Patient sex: M
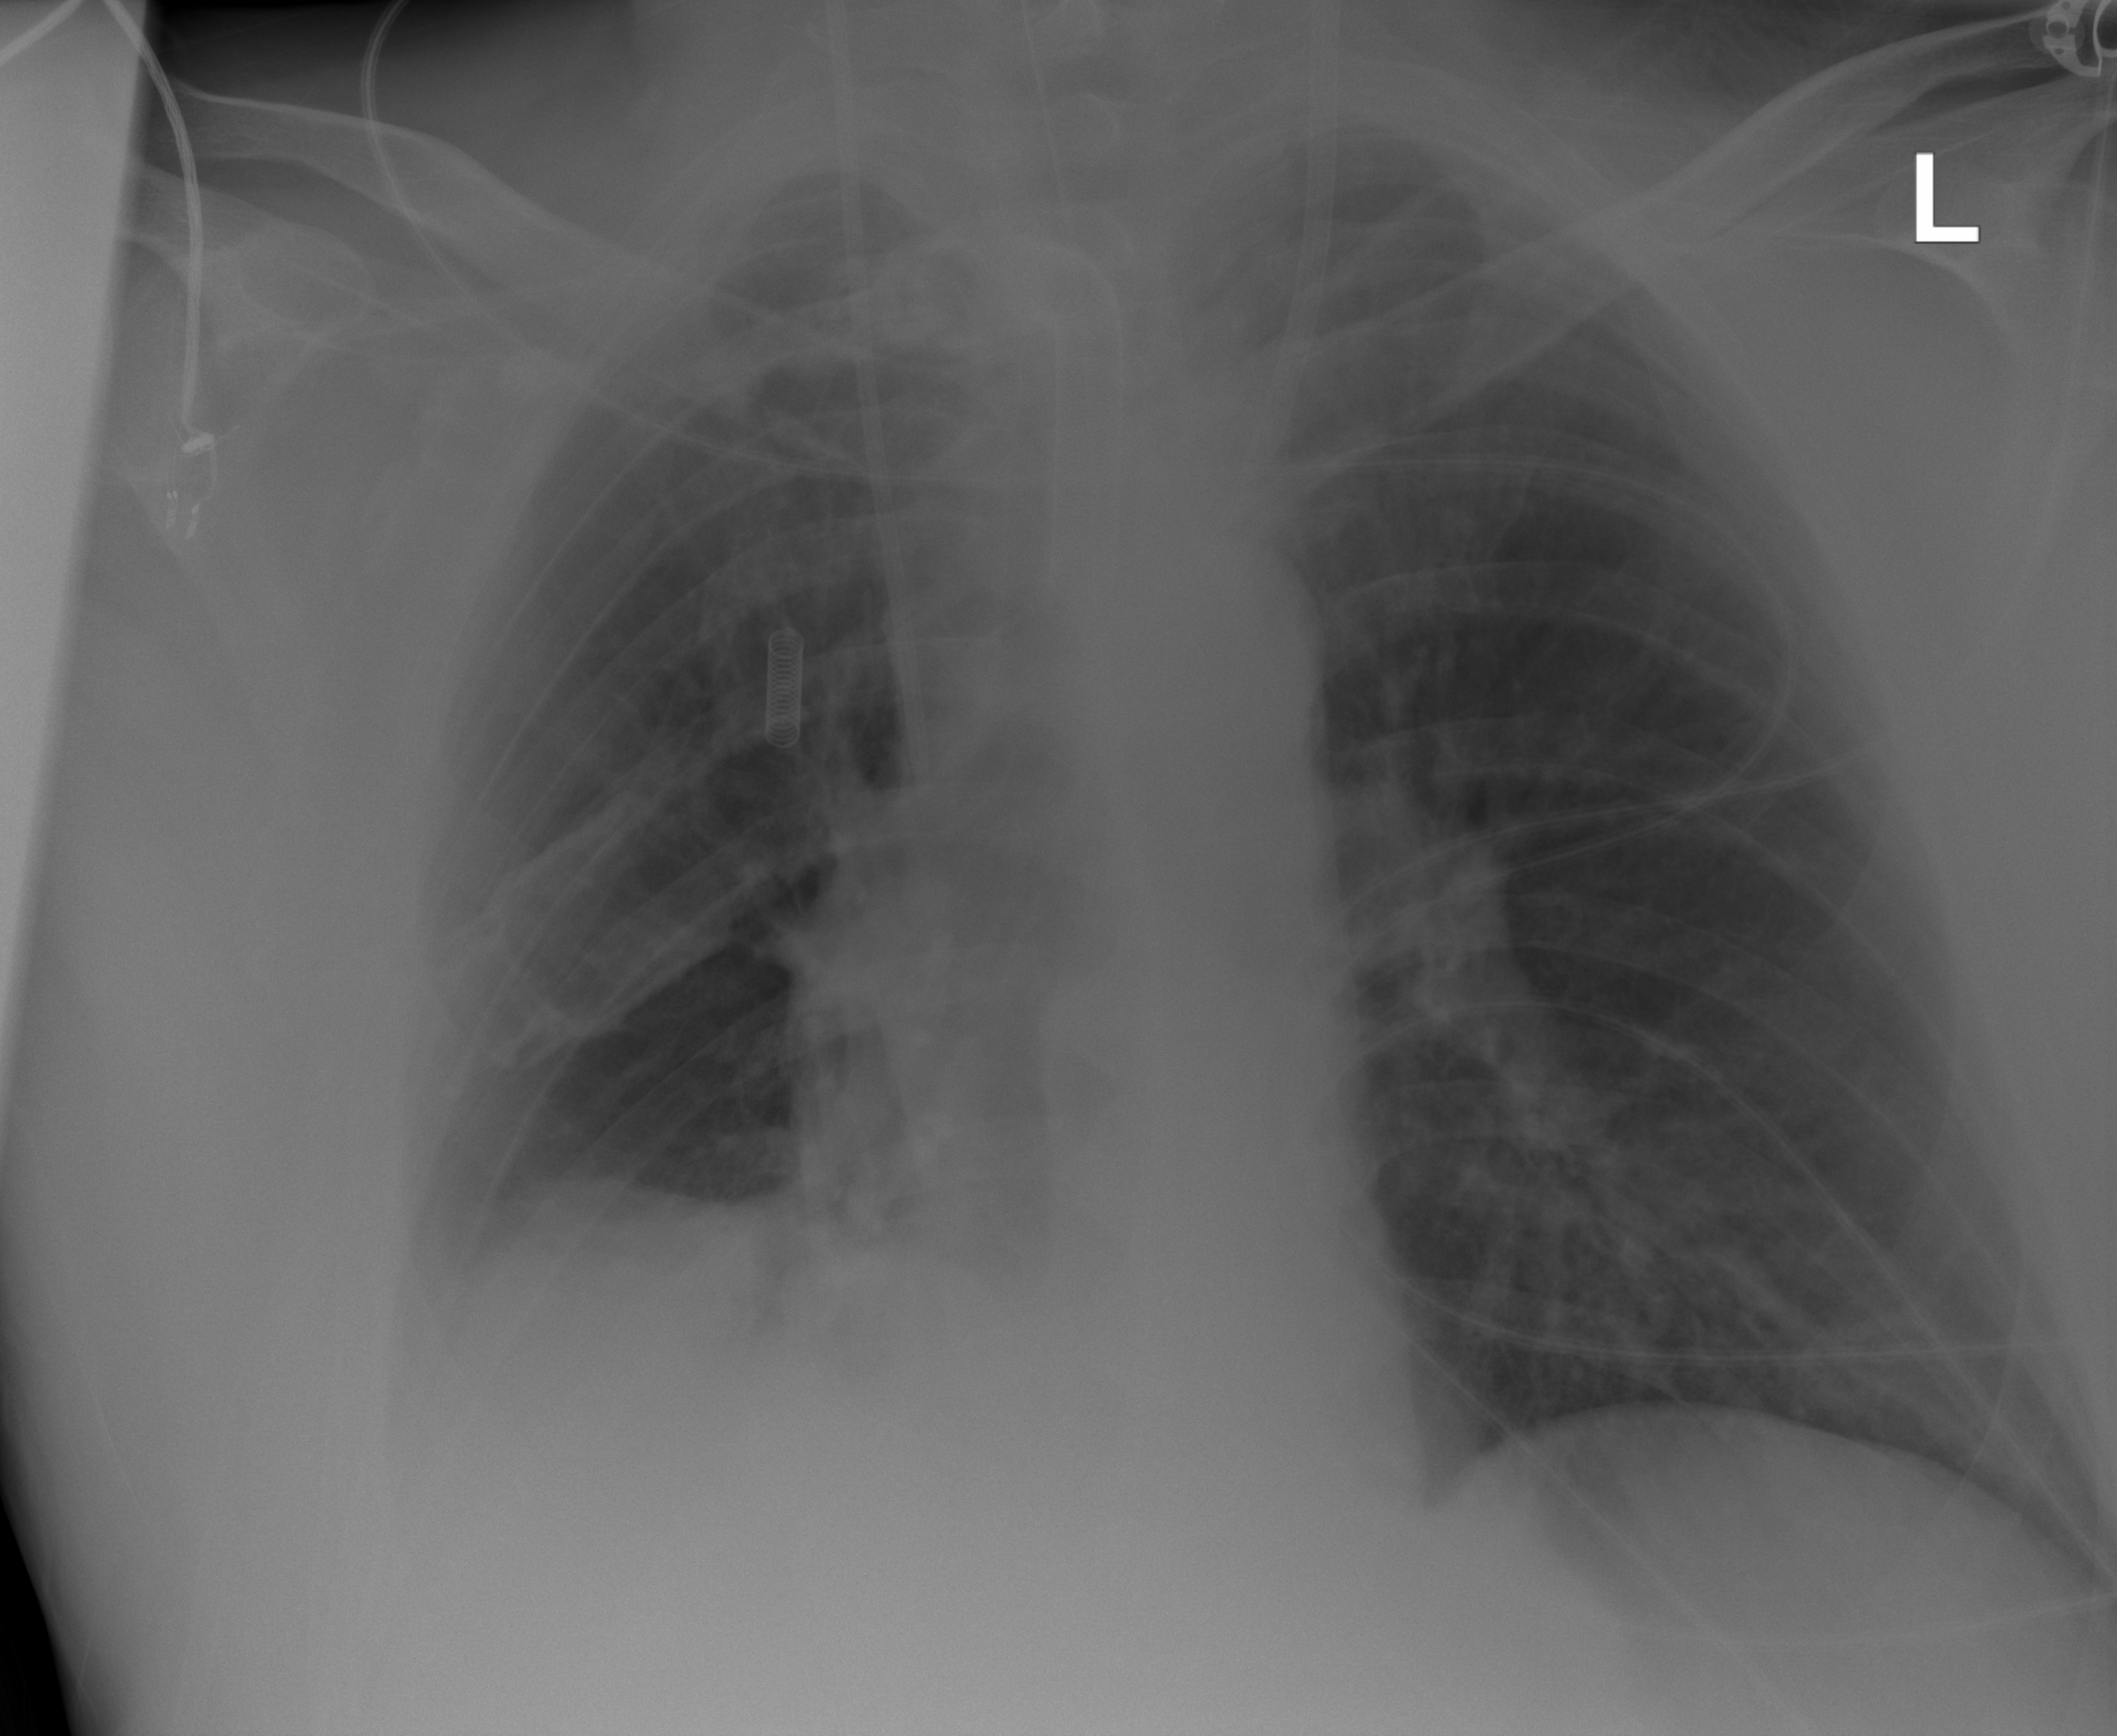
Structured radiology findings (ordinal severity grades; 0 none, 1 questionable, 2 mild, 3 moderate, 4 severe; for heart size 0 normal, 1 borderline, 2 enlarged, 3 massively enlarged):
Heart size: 0
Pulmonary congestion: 0
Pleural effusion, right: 2
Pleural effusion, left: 0
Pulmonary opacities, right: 0
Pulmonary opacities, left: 0
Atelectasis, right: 2
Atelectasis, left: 0